七年级 · 代数
(7 分) 如图, 将一张大长方形纸板按图中虚线裁剪成 9 块, 其中有 2 块是边长为 $a$ 厘米的大正
方形, 2 块是边长都为 $b$ 厘米的小正方形, 5 块是长为 $a$ 厘米, 宽为 $b$ 厘米的相同的小长方形,且 $a>b$,

(1) 观察图形，可以发现代数式 $2 a^{2}+5 a b+2 b^{2}$ 可以因式分解为

(2) 若图中阴影部分的面积为 242 平方厘米, 大长方形纸板的周长为 78 厘米, 求图中空白部分的面积.

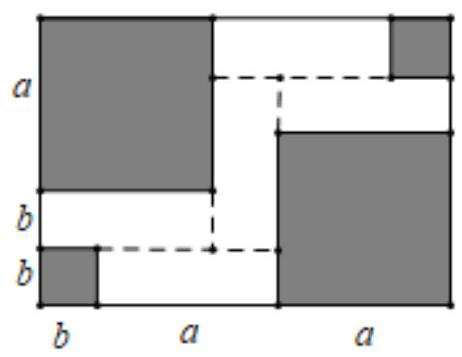
答案: $(a+2 b)(2 a+b) ； 120$ 平分厘米

【解析】解： (1) 观察图形, 可以发现代数式 $2 a^{2}+5 a b+2 b^{2}$ 可以因式分解为 $(a+2 b)(2 a+b)$;

(2) 由已知得: $\left\{\begin{array}{c}2\left(a^{2}+b^{2}\right)=242 \\ 6 a+6 b=78\end{array}\right.$,

化简得 $\left\{\begin{array}{c}a^{2}+b^{2}=121 \\ a+b=13\end{array}\right.$

$\therefore(a+b)^{2}-2 a b=121$,

$\therefore a b=24$,

$5 a b=120$.
$\therefore$ 空白部分的面积为 120 平分厘米.

本题考查了因式分解，能通过两种方法表示纸板面积是解题的关键.
解析: 答案】 $(a+2 b)(2 a+b) ； 120$ 平分厘米

【解析】解： (1) 观察图形, 可以发现代数式 $2 a^{2}+5 a b+2 b^{2}$ 可以因式分解为 $(a+2 b)(2 a+b)$;

(2) 由已知得: $\left\{\begin{array}{c}2\left(a^{2}+b^{2}\right)=242 \\ 6 a+6 b=78\end{array}\right.$,

化简得 $\left\{\begin{array}{c}a^{2}+b^{2}=121 \\ a+b=13\end{array}\right.$

$\therefore(a+b)^{2}-2 a b=121$,

$\therefore a b=24$,

$5 a b=120$.
$\therefore$ 空白部分的面积为 120 平分厘米.

本题考查了因式分解，能通过两种方法表示纸板面积是解题的关键.